Aerial crown-view tile of a tropical tree (Barro Colorado Island, Panama), acquired 20250124:
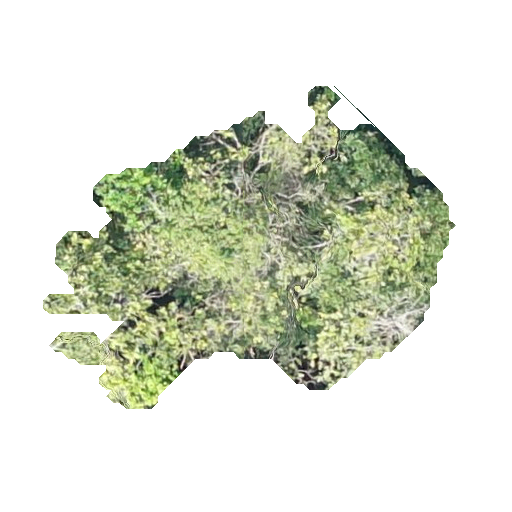
Species: Anacardium excelsum
GBIF accepted scientific name: Anacardium excelsum
Crown area: 119.701 m²